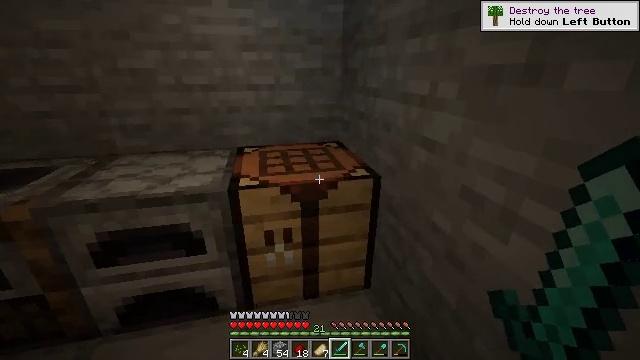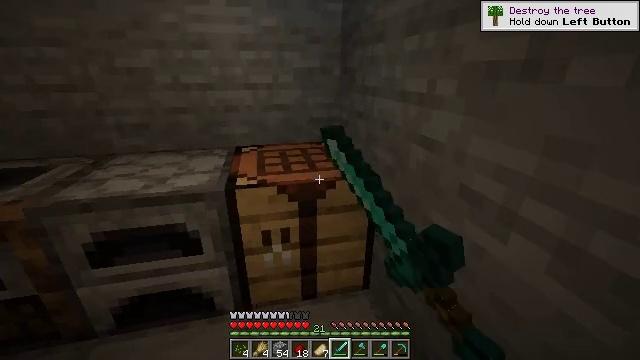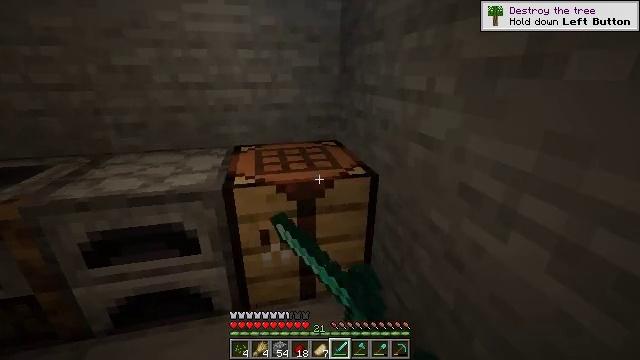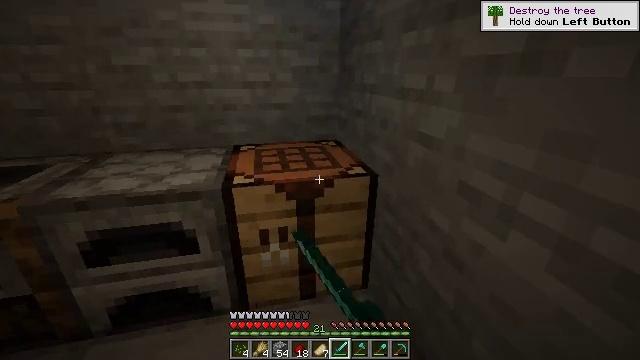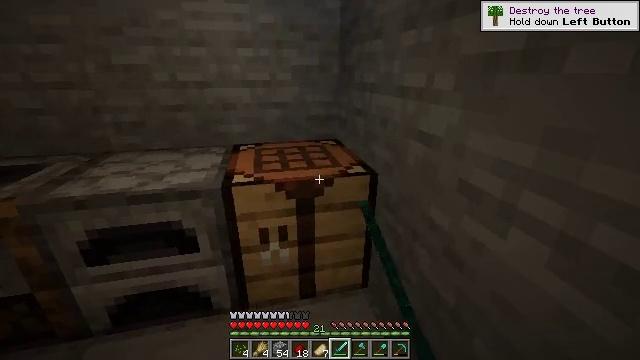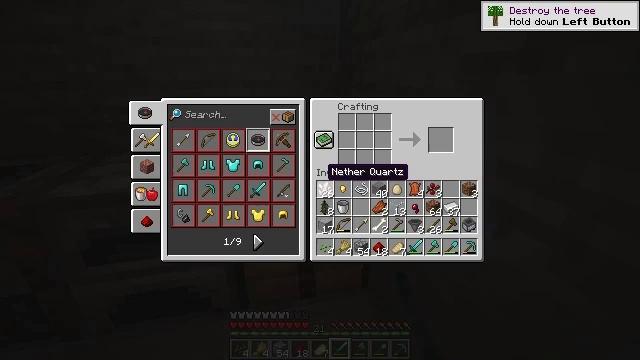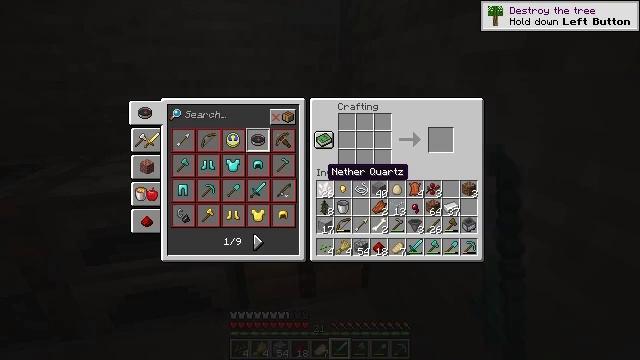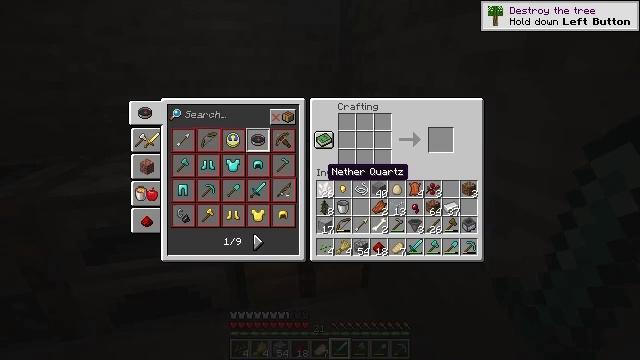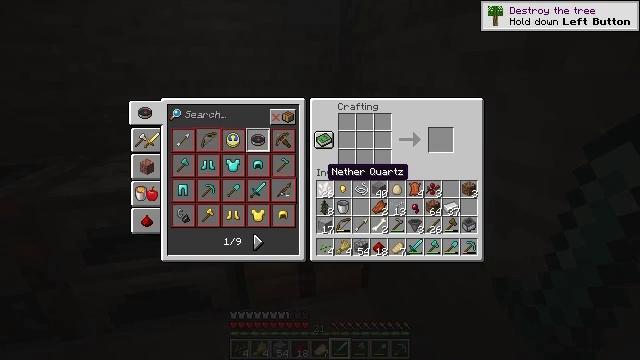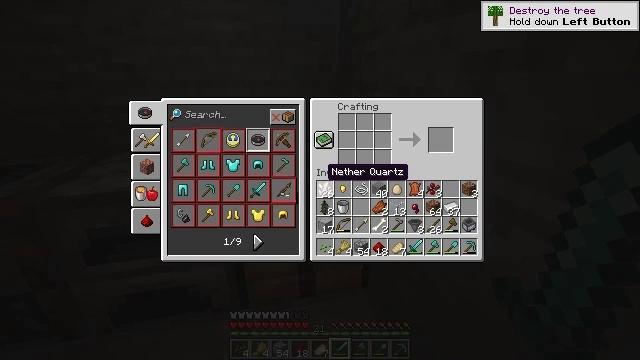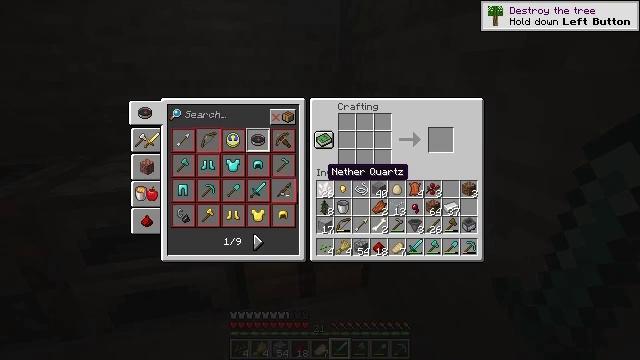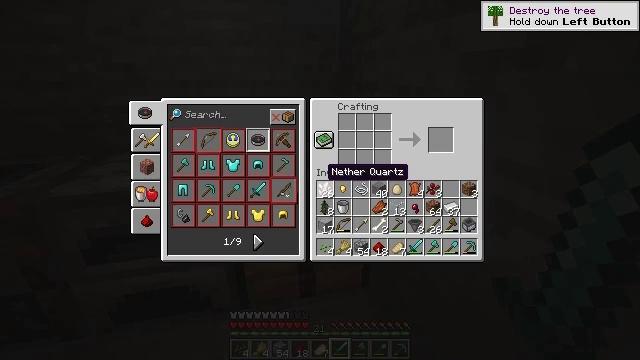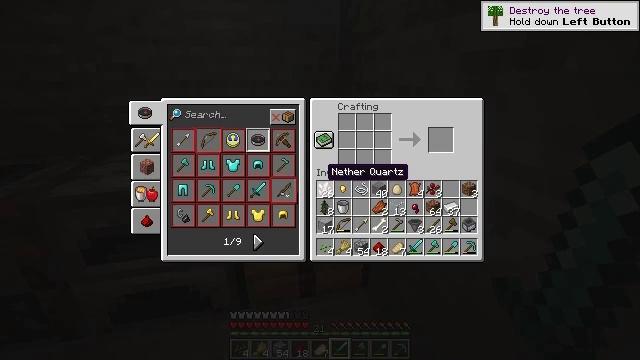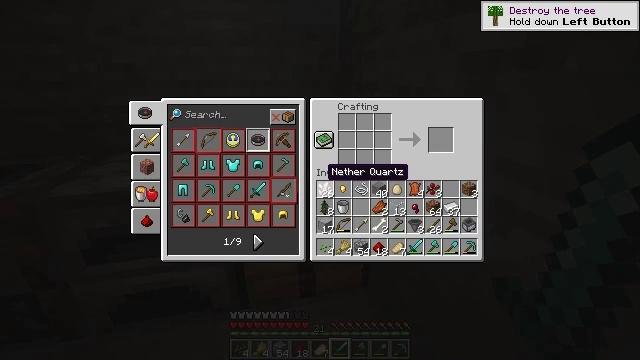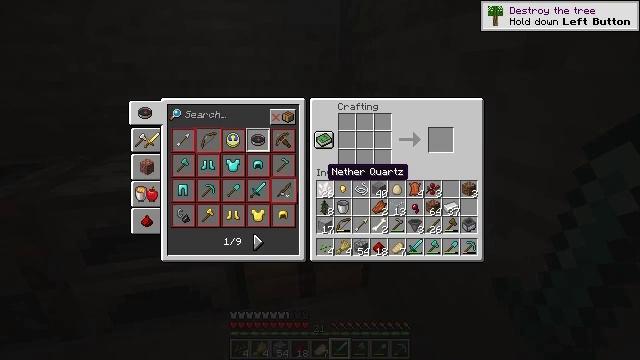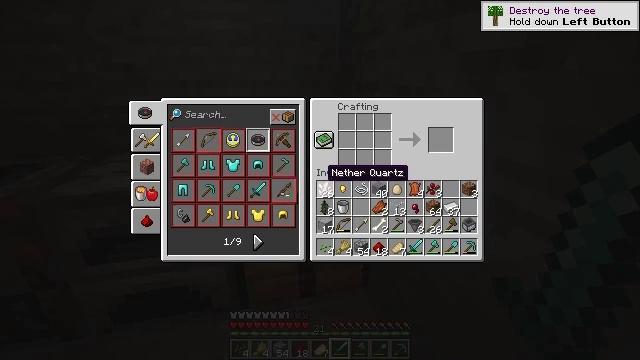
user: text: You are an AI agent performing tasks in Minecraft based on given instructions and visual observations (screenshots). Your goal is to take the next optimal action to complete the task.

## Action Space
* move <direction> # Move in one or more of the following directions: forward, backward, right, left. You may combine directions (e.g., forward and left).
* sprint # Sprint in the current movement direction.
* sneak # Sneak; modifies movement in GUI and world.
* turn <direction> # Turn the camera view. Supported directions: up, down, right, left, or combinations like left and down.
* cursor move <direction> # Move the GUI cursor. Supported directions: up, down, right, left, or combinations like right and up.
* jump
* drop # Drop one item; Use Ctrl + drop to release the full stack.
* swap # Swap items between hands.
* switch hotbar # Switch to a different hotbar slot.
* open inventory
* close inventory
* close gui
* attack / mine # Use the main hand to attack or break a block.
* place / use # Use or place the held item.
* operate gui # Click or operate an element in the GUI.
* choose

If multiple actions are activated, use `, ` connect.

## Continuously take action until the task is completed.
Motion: motion action
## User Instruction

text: Craft the dispenser using a crafting table.
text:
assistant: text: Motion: use / place
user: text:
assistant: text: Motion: use / place
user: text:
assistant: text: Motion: use / place
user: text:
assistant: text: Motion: no_op
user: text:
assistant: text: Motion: no_op
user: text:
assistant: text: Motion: no_op
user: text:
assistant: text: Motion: no_op
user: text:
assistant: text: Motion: no_op
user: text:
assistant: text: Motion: no_op
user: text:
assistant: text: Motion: no_op
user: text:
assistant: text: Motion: no_op
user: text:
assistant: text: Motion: no_op
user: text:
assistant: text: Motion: no_op
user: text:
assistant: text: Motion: no_op
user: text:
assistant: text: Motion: no_op
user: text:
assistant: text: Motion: no_op
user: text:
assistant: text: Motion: no_op
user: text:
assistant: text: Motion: turn down
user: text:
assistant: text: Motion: turn right and down
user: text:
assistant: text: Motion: turn right and down
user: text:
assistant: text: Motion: turn right
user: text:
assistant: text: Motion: turn right
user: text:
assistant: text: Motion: turn right
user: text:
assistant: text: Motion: turn right
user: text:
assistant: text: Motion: turn right
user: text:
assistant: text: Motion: no_op
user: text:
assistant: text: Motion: no_op
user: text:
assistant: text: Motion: no_op
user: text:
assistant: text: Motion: no_op
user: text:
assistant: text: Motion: no_op